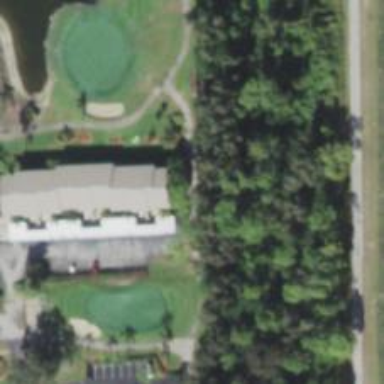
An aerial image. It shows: Path used for both walking and golf.